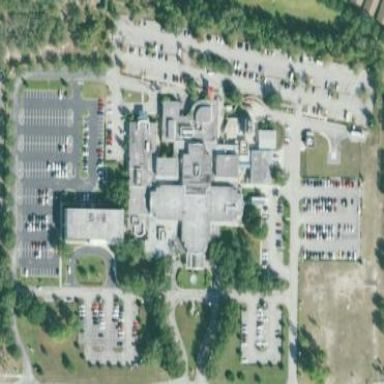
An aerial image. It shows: Hospital.